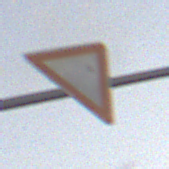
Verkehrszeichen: VorfahrtGewaehren
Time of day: SunriseSunset
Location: Outdoor (RoadRail)
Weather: PartlyCloudy
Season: NotSpecified
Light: Natural